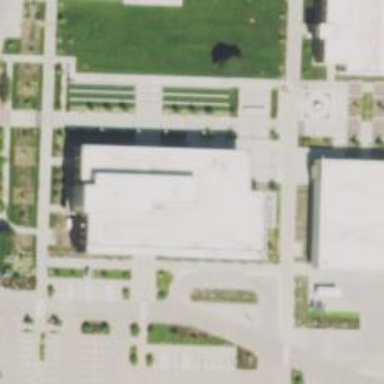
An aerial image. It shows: College building.